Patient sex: M
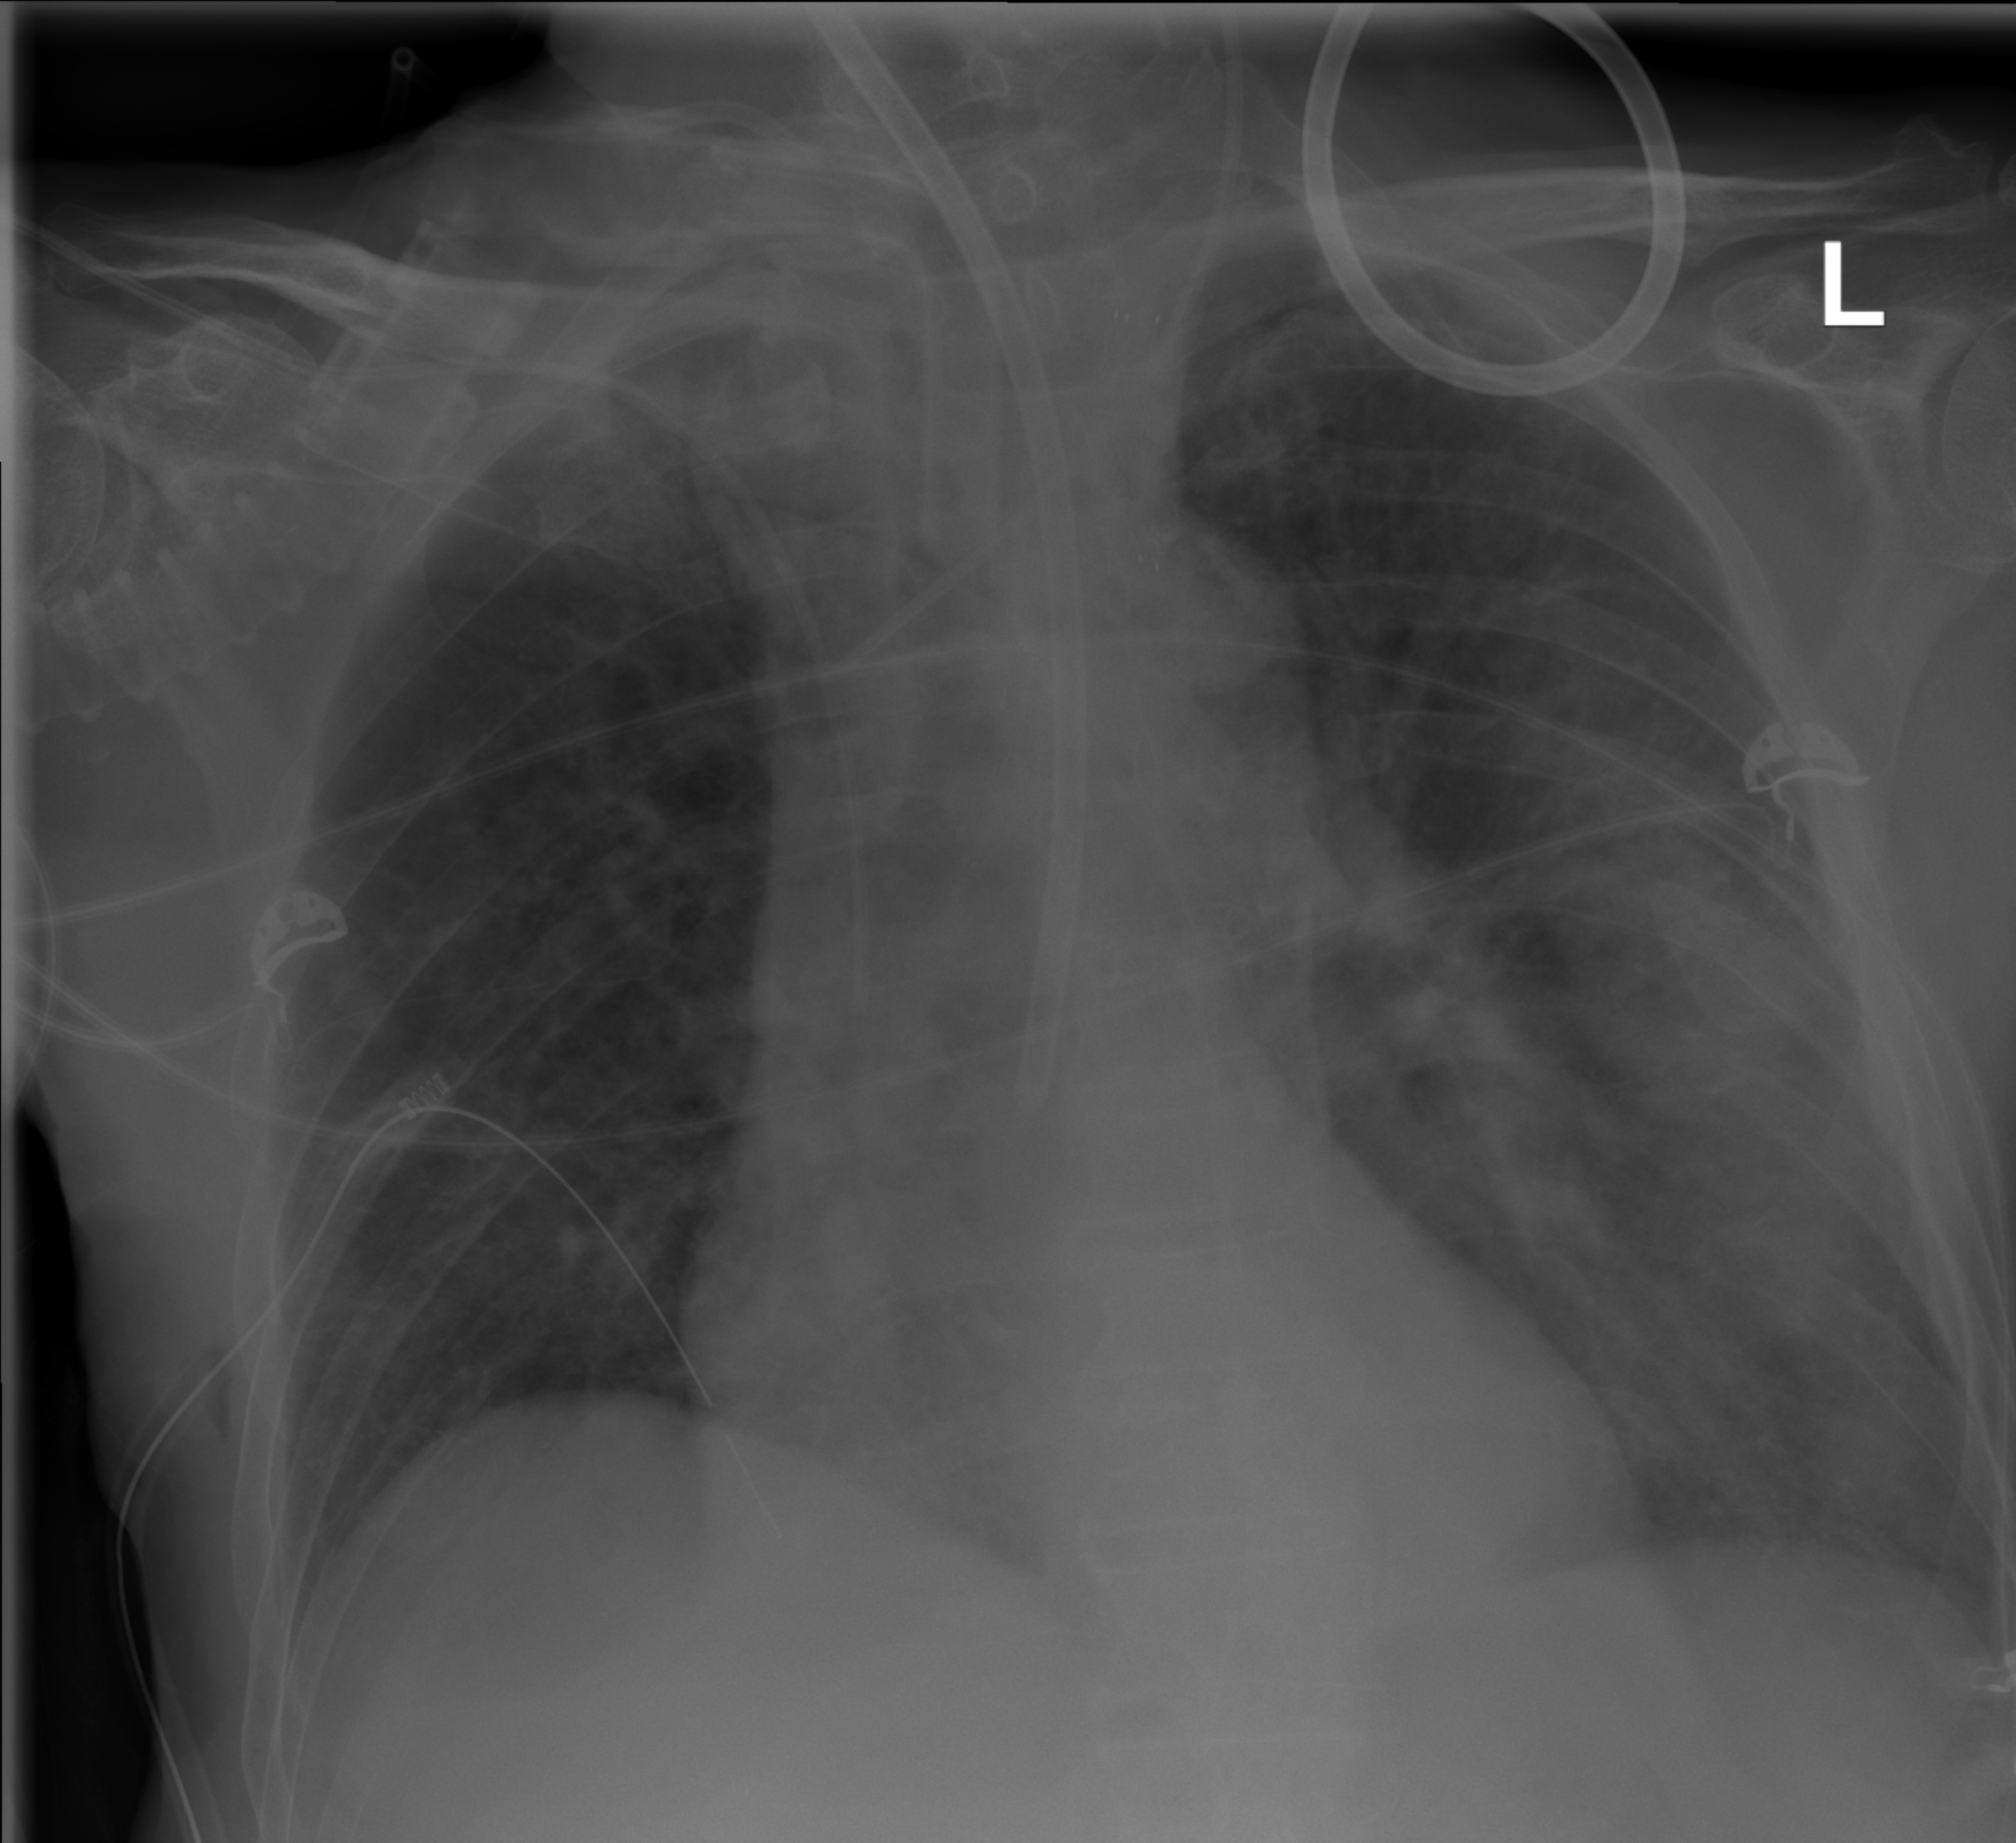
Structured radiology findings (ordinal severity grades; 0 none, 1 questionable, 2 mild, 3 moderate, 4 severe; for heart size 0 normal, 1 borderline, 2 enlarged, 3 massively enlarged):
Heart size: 1
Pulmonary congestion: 0
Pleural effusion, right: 0
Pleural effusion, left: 1
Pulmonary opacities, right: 0
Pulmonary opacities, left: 0
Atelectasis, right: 0
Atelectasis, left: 0